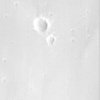
Label: not_dusty